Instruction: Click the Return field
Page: home
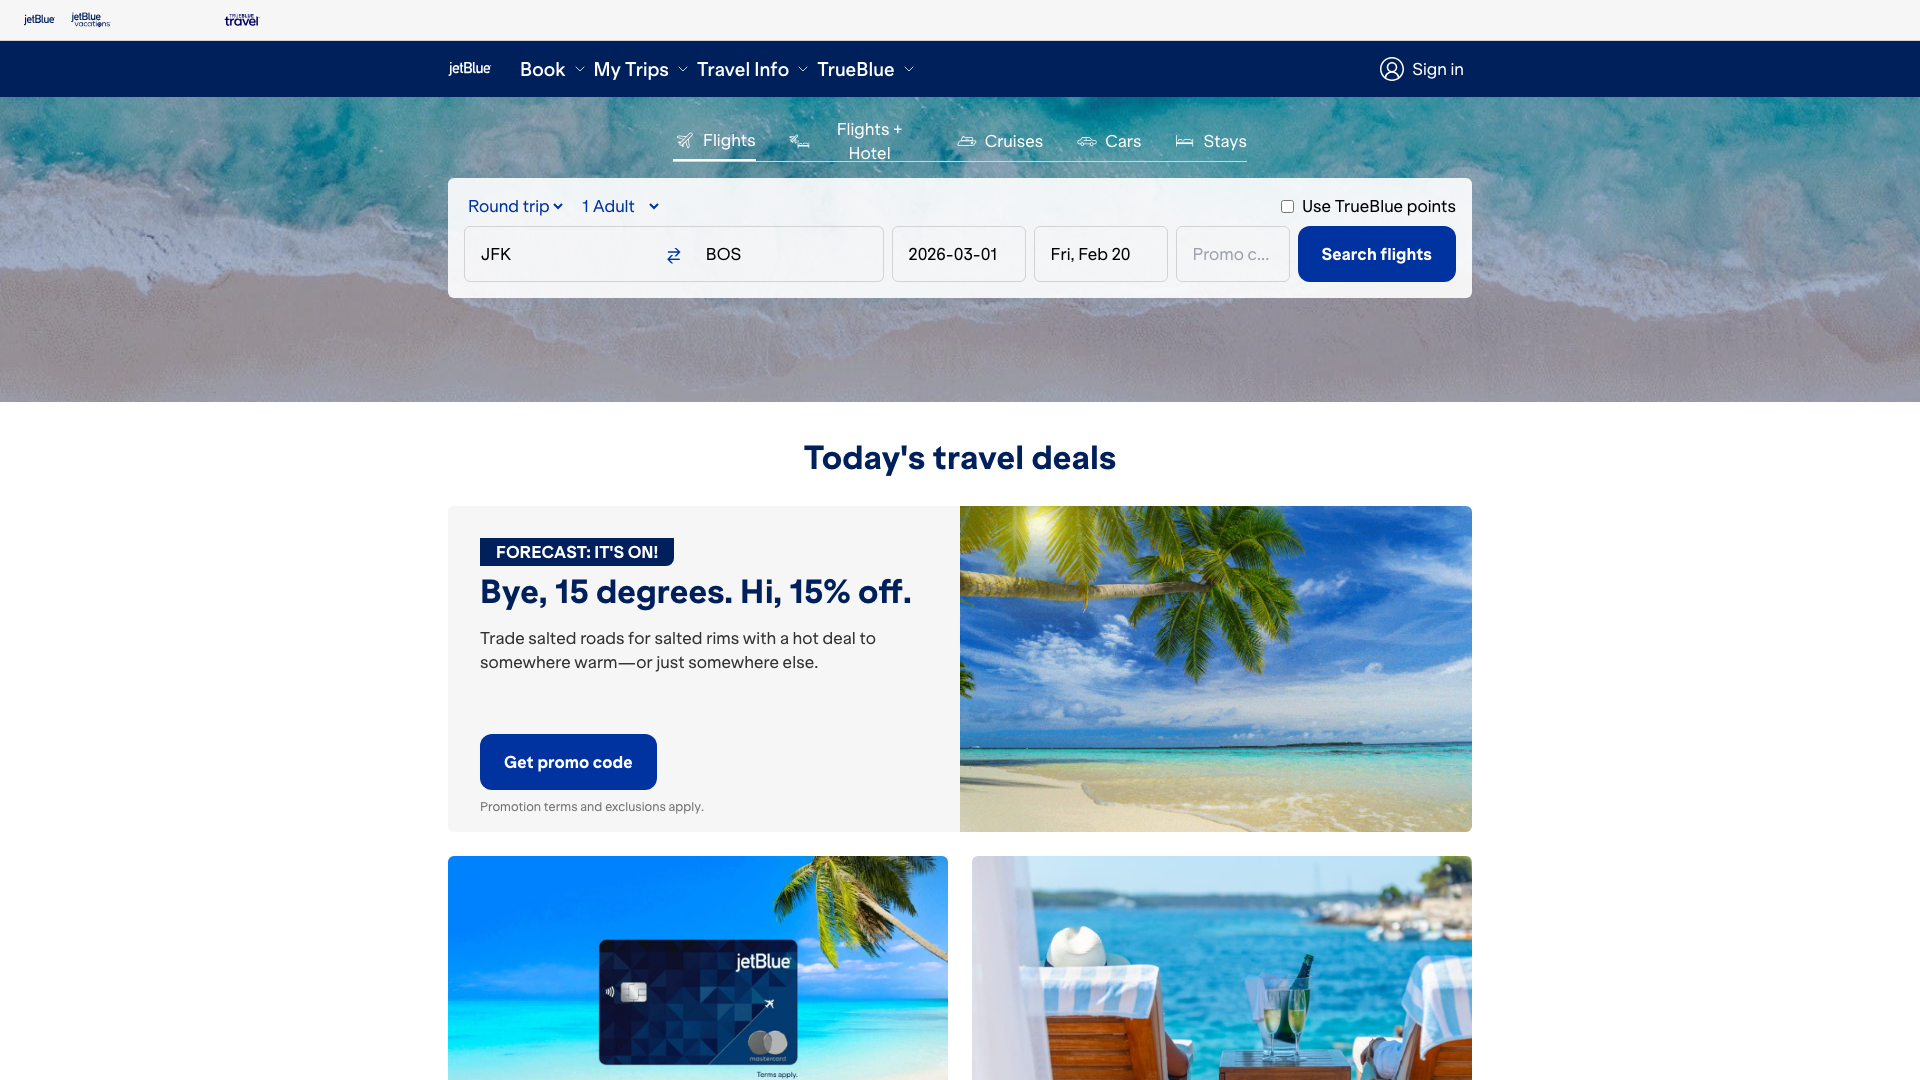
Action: click